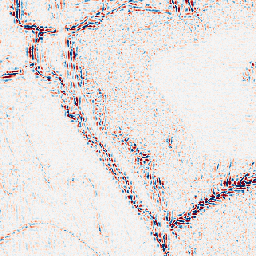
Category: wavelet
Decomposition family: wavelet_dwt
Decomposition parameters: wavelet: db4
level: 2
Upsampling method: area
Upsampling parameters: scale: 8
Upsampling scale: 8